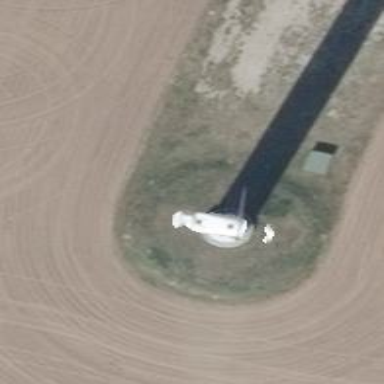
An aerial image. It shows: Wind generator with horizontal axis. The generator is wind turbine.